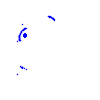
Particle: kaon